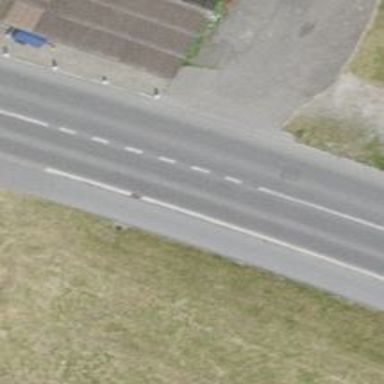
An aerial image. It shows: Asphalt road classified as primary highway.